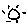
Label: sun